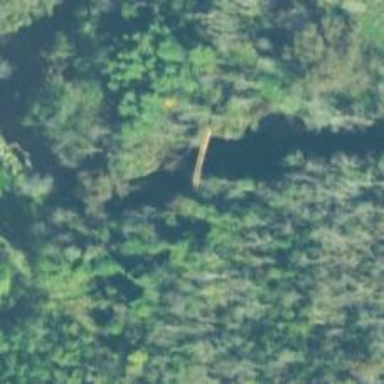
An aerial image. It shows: Path crossing bridge with blue marked trail.